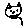
Label: cat